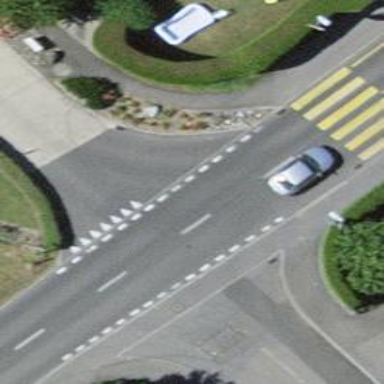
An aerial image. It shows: Road with "give way" sign.